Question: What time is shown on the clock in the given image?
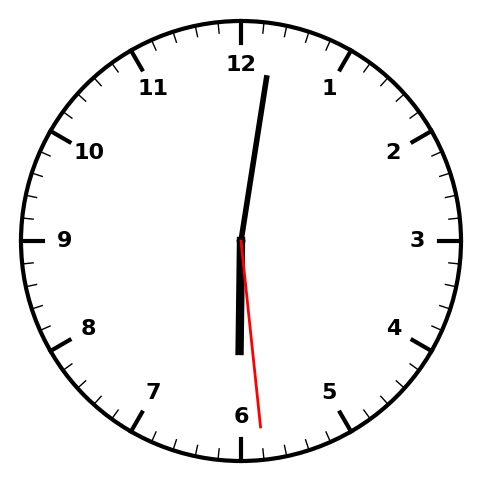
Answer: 06:01:29